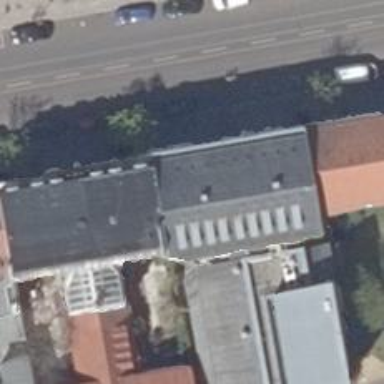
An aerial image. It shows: Nightclub.